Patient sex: M
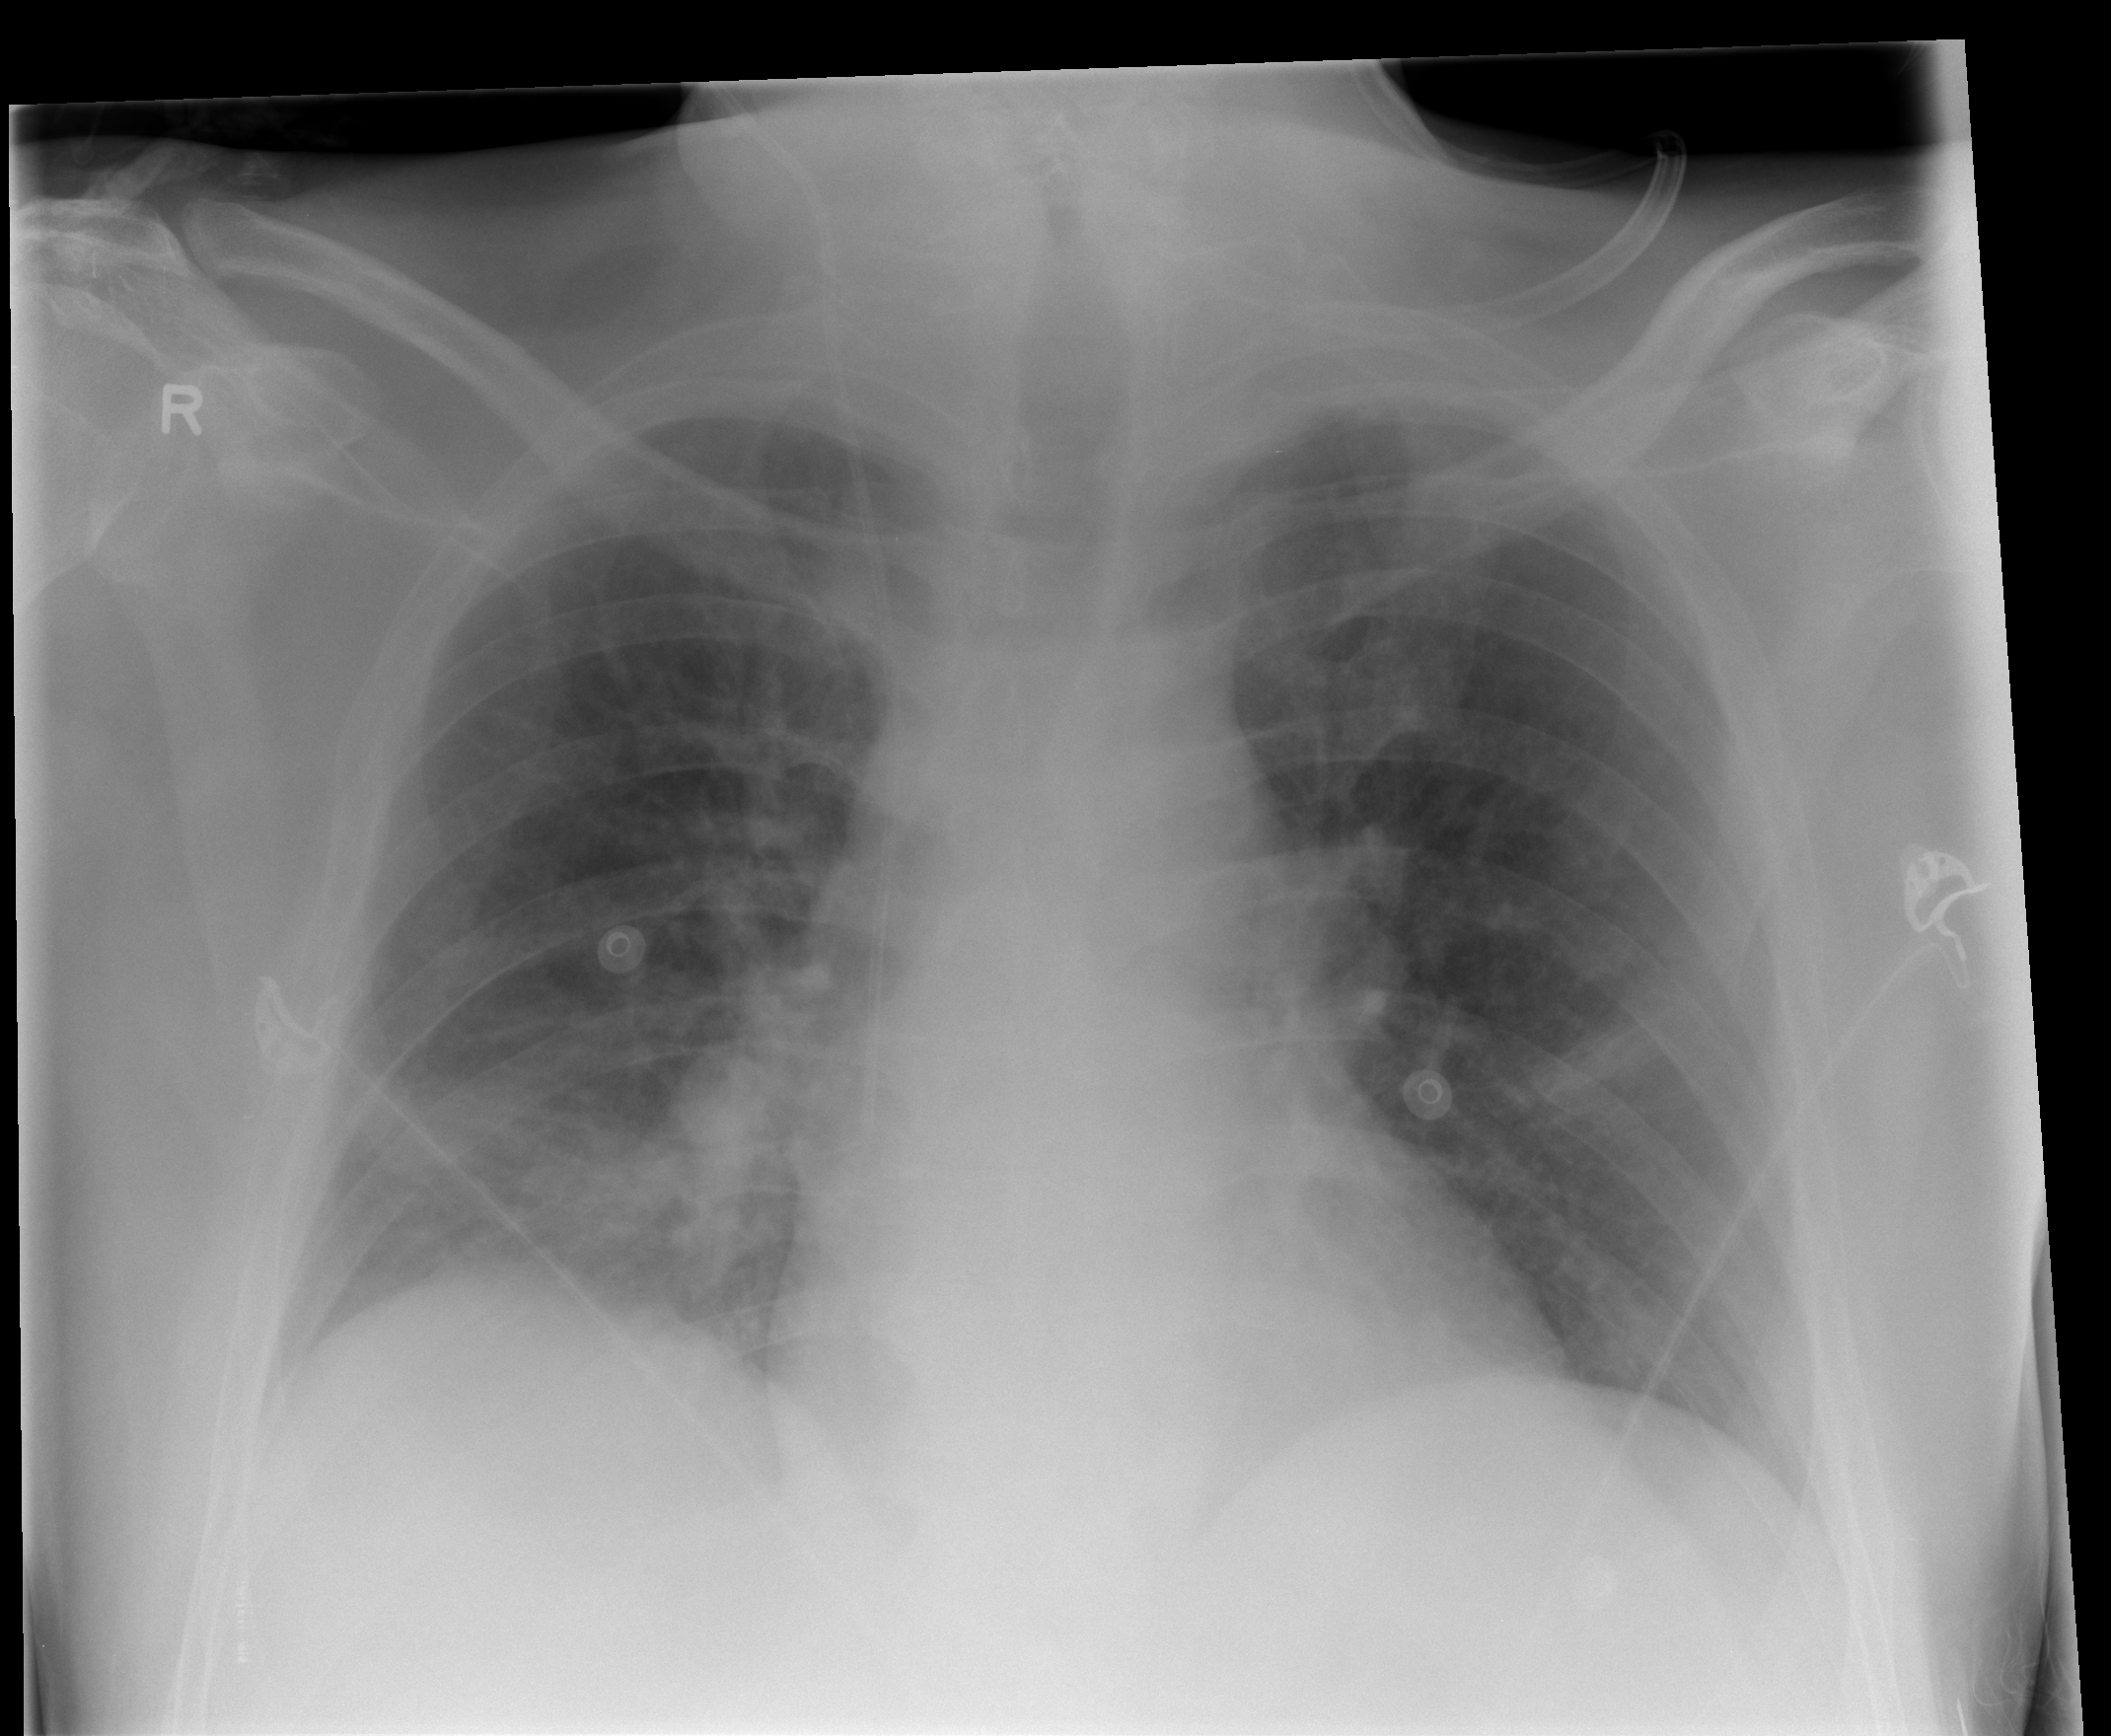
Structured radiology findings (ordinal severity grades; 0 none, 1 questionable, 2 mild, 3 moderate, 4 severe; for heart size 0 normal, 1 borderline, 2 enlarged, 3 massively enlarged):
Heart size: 0
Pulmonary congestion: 1
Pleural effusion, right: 0
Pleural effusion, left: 0
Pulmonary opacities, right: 2
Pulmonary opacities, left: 0
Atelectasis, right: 2
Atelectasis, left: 2